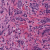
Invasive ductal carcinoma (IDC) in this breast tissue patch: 0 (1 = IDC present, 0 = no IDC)